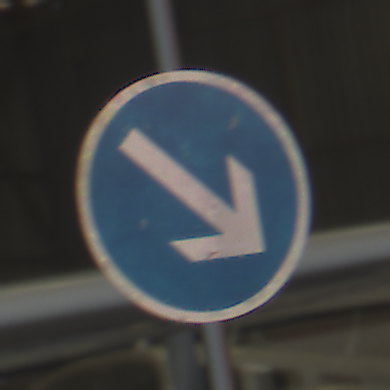
Verkehrszeichen: VorgeschriebeneVorbeifahrtRechts
Umgebung: Indoor, Urban
Tageszeit: Midday
Wetter: NotSpecified
Licht: Natural
Jahreszeit: NotSpecified
Kontrast: MediumContrast